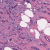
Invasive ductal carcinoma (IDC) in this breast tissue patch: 1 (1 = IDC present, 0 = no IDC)